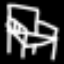
Label: chair